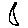
Label: moon